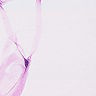
Metastatic tissue present: no